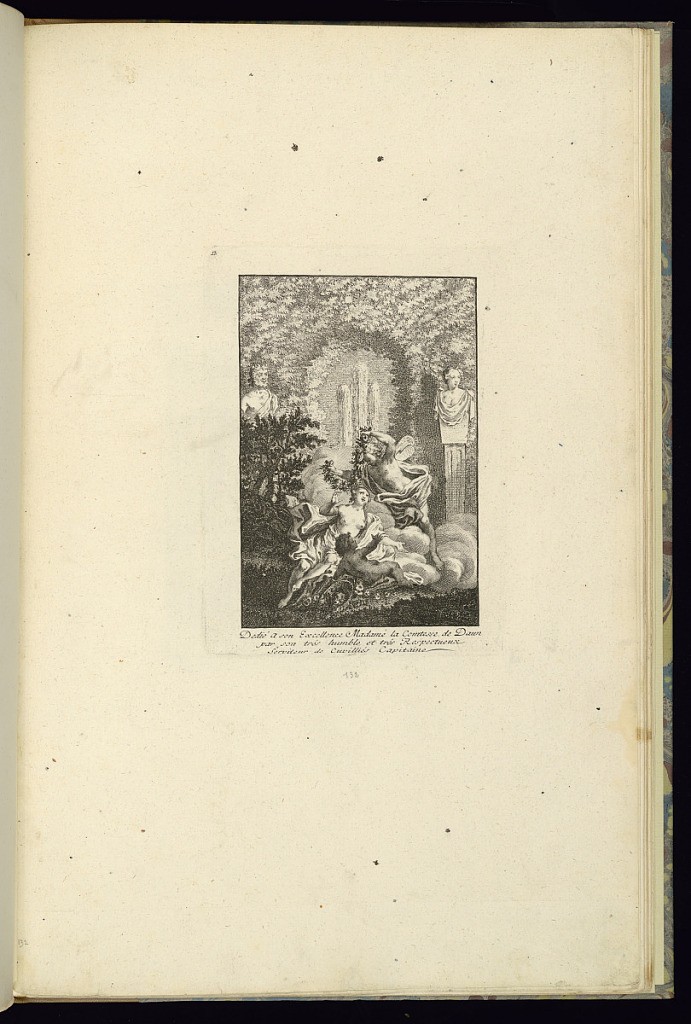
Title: Design with Zephyr and Flora in a Garden
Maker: François de Cuvilliés the younger, German, 1731 - 1777
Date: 18th century
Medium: Etching and engraving on off-white laid paper
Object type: Print
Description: Mythological scene of the wind gof Zephyr and Flora in a garden landscape, surrounded by a fountain, terms, and clouds.